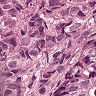
Metastatic tissue present: yes